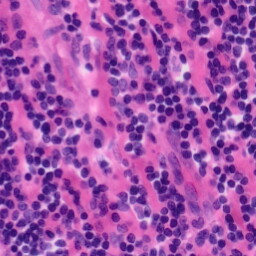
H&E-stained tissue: Tonsil